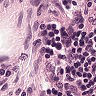
Metastatic tissue present: no